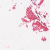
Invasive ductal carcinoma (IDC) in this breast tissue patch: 0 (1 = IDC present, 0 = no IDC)